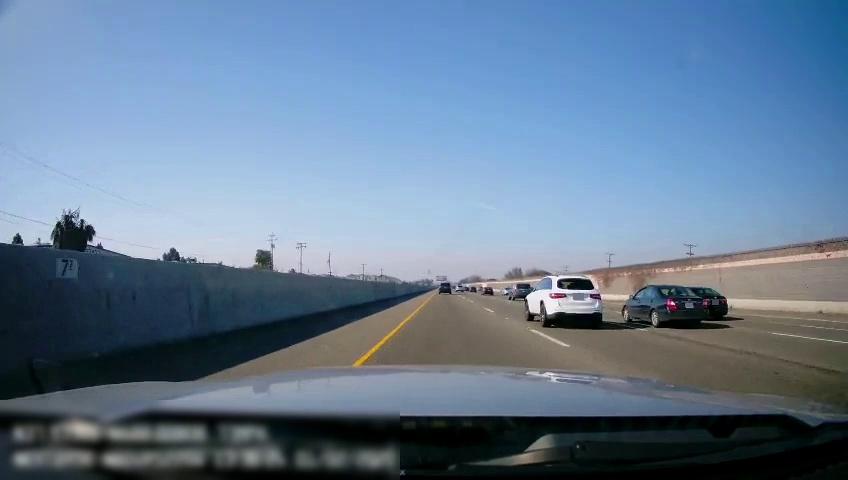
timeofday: Day
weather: Sunny
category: Drivable Space
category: Vehicles | SUV
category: Vehicles | SUV
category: Vehicles | SUV
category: Vehicles | Car
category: Vehicles | Car
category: Vehicles | Car
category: Lanes | Current Lane
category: Lanes | Current Lane
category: Lanes | Alternate Lane
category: Lanes | Alternate Lane
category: Lanes | Alternate Lane
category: Lanes | Opposite Lane